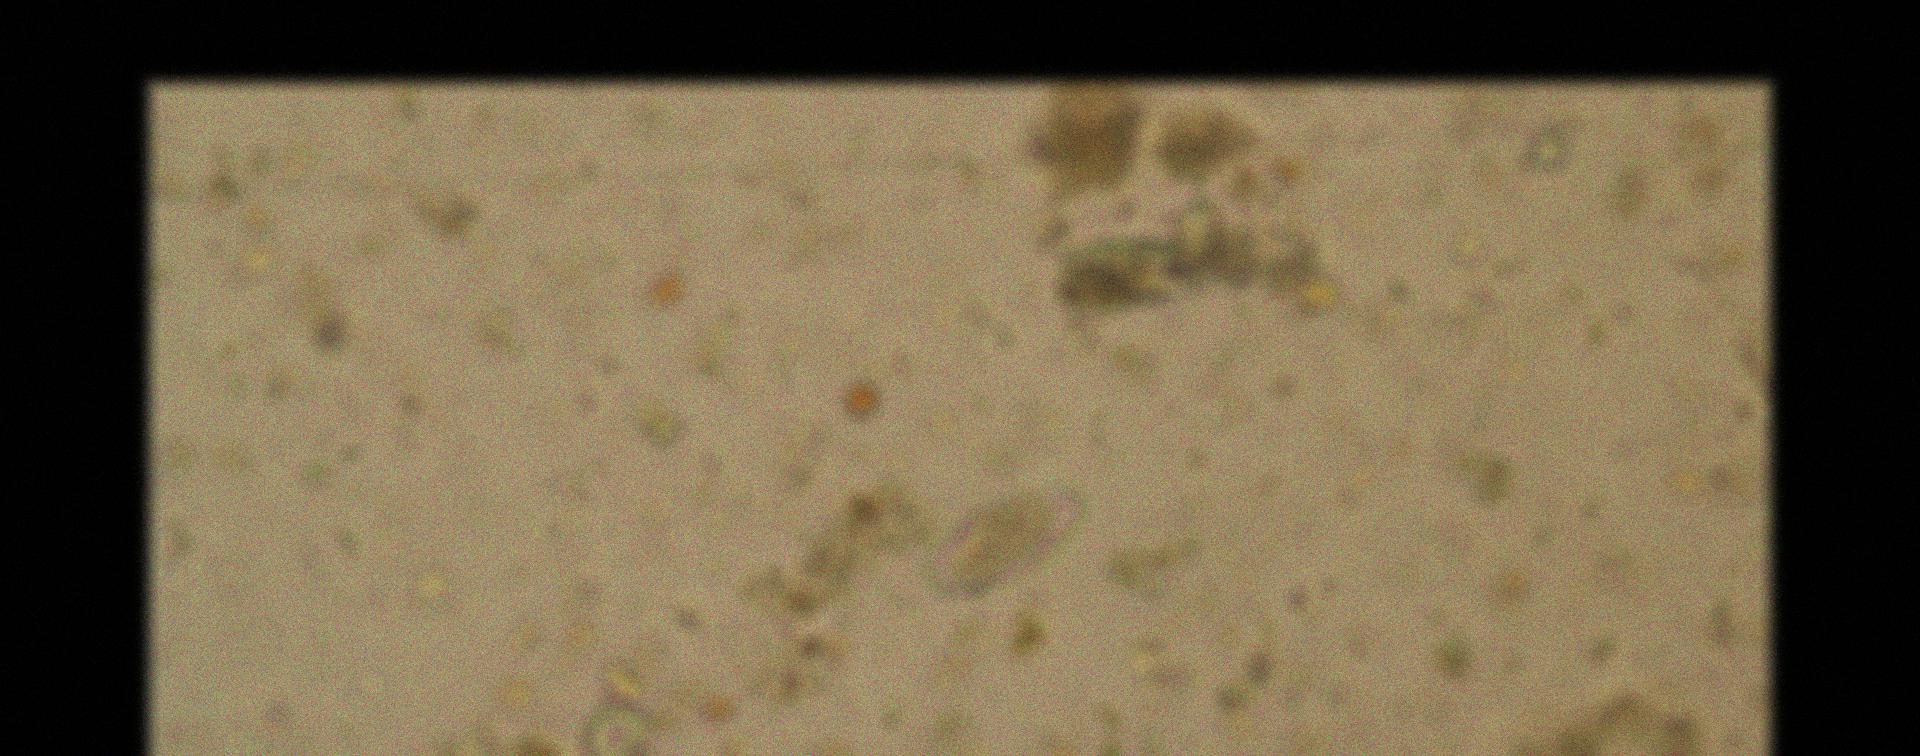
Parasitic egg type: Enterobius vermicularis